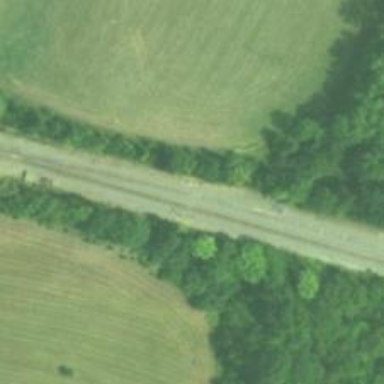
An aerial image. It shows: Railway siding with rails.